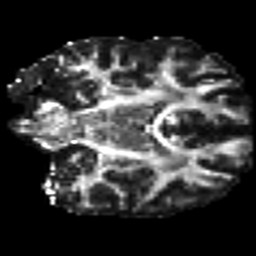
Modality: FA
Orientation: coronal
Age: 24
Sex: female
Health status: healthy
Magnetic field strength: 3 T
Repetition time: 8.4 s
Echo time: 0.0926 s